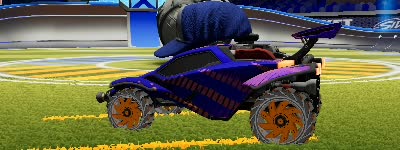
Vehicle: octane